Question: Does any one know how to modify a Plist file from command line using ?
Currently there are two Dictionaries under the 'URL types' array; I need to add another.

Every command i've tried have either replaced the entire dictionary, or created a new array called 'URL types' instead of editing it. Any ideas of how this can be done in defaults (the console Mac app) and PlistBuddy?
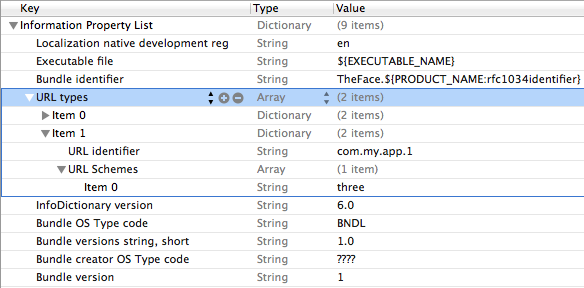
Answer: Open the Info.plist in a text editor to see the actual identifiers.
'''
defaults write Absolute/Path/to/Info.plist CFBundleURLTypes -array-add '<dict>
<key>CFBundleTypeRole</key>
<string>Viewer</string>
<key>CFBundleURLName</key>
<string>Mac App Store URL</string>
<key>CFBundleURLSchemes</key>
<array>
<string>macappstore</string>
</array>
</dict>'
'''
'pbpaste | pl' converts the XML to the old-style format.
'defaults write Info.plist CFBundleURLTypes -array-add '{CFBundleTypeRole=Viewer; FBundleURLName="Mac App Store URL";CFBundleURLSchemes=(macappstore);}''